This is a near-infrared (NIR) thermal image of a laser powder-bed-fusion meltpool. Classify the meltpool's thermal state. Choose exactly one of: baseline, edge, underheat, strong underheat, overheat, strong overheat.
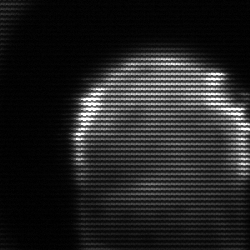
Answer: edge